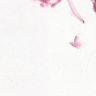
Metastatic tissue present: no